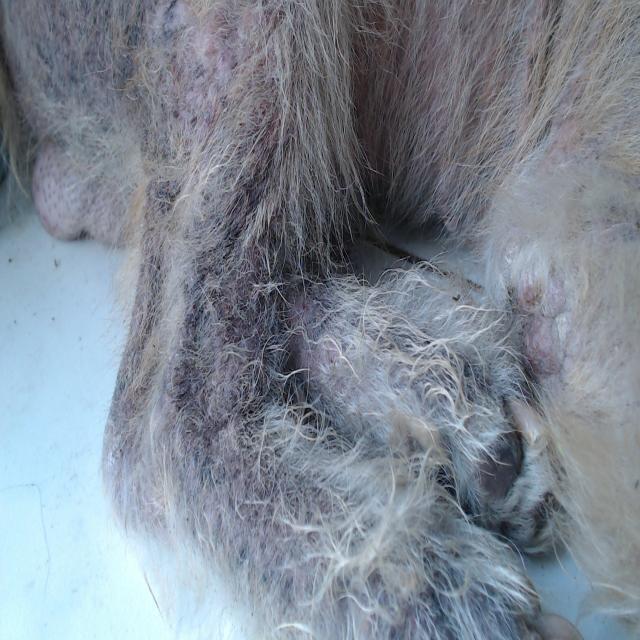
Canine demodicosis (Demodex mange) — caused by Demodex canis mites. Presents with alopecia, follicular papules, pustules, and comedones. Often localized on face and forelimbs.